Interaction volume radius: 5 \u00c5
Interaction volume height: 15 \u00c5
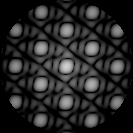
Disorder parameter: 0.006894